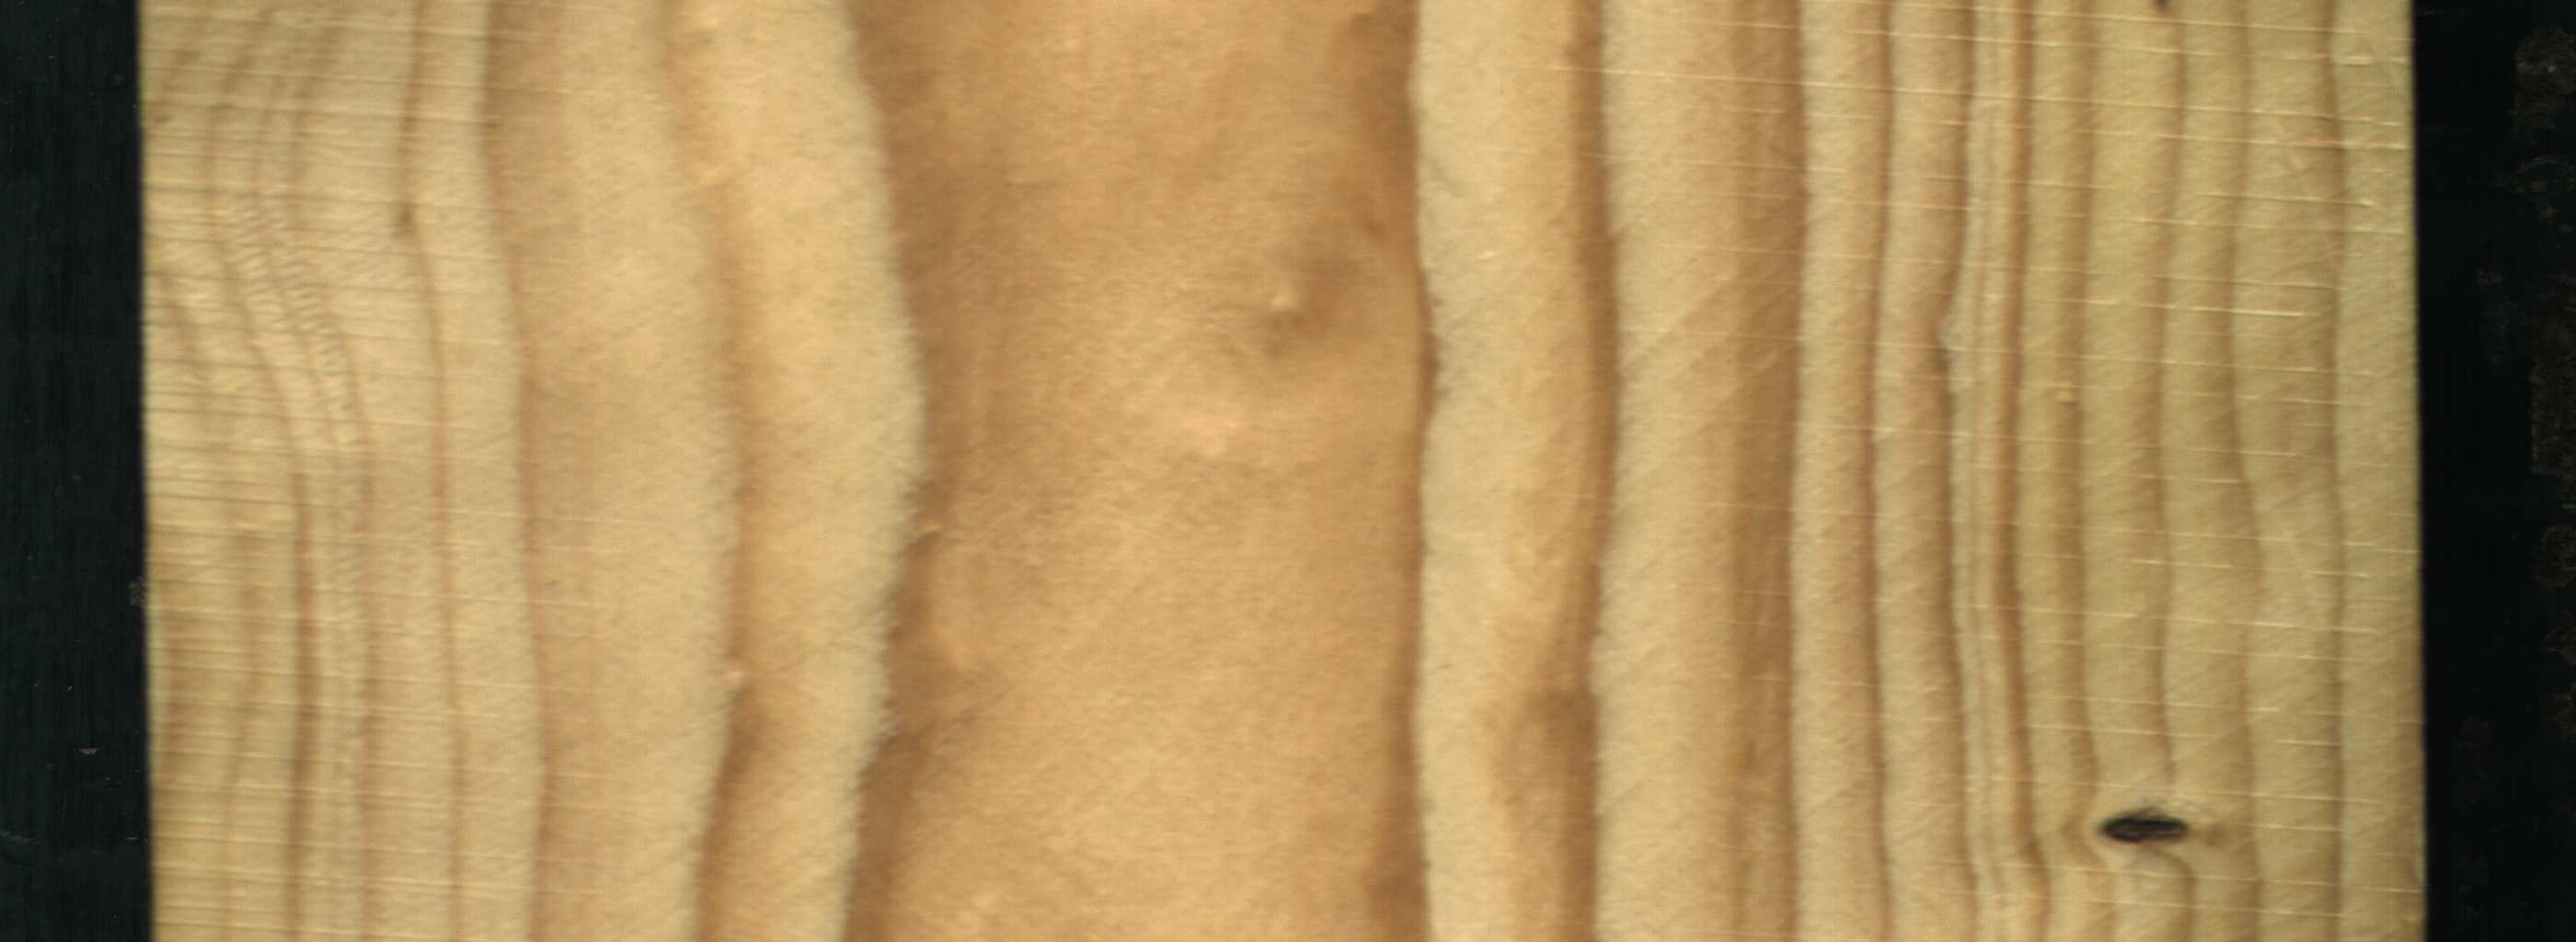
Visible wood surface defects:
Dead_Knot